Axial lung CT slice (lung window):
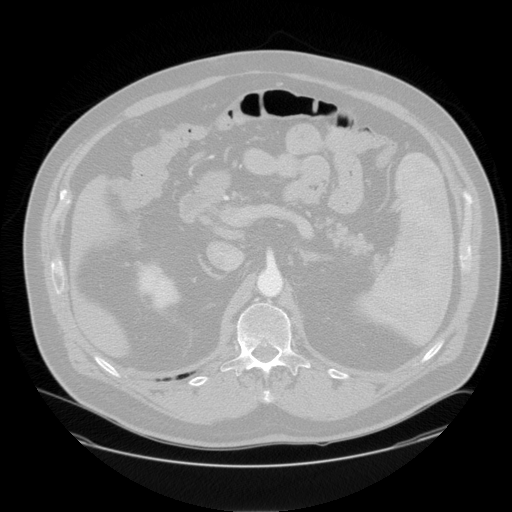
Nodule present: no